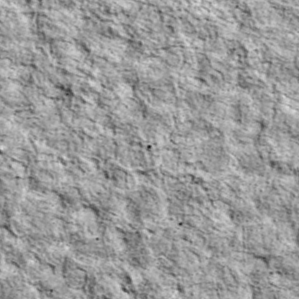
Label: non_frost